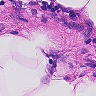
Metastatic tissue present: no